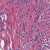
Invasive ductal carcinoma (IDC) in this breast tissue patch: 0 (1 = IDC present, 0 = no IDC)